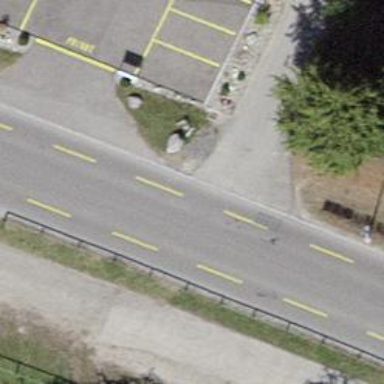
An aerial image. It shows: Secondary road with asphalt surface. It has cycle lane on both sides.